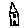
Label: house